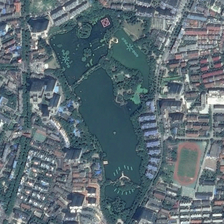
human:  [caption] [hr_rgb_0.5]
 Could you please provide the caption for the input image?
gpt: many buildings with a playground are around a park with many green trees and a pond .

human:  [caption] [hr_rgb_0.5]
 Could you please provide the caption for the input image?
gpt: the lake is surrounded by many thick trees .

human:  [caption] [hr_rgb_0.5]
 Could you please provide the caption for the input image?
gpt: the resident areas besides the dark green trees .

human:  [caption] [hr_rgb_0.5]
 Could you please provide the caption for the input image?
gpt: many buildings with a playground are around a park with many green trees and a pond .

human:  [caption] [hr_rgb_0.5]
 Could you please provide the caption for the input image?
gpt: the lake is surrounded by many thick trees .